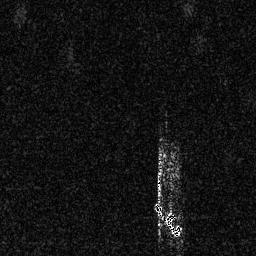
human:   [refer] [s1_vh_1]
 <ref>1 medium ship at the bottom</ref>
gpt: <box>[[59, 78, 70, 92, 0]]</box>